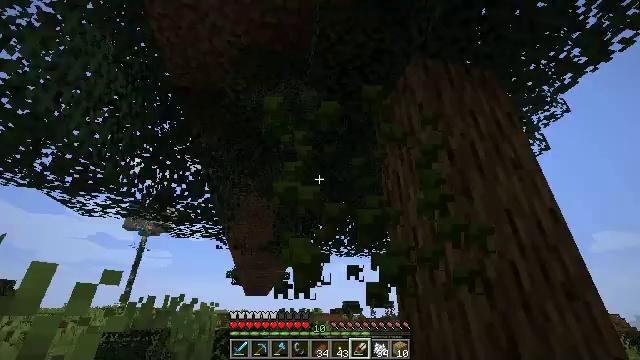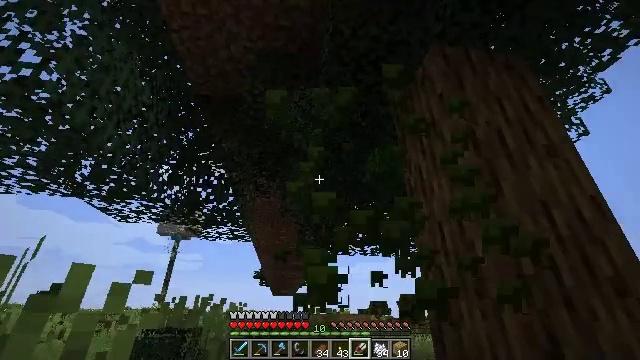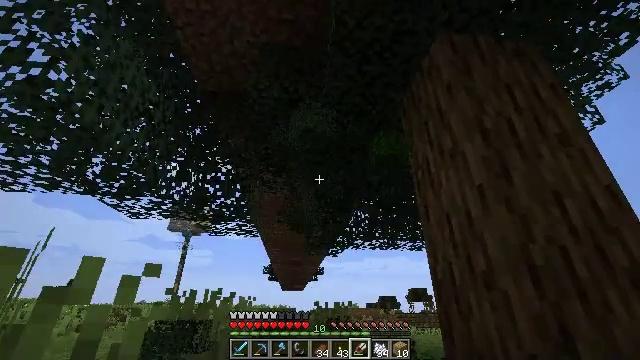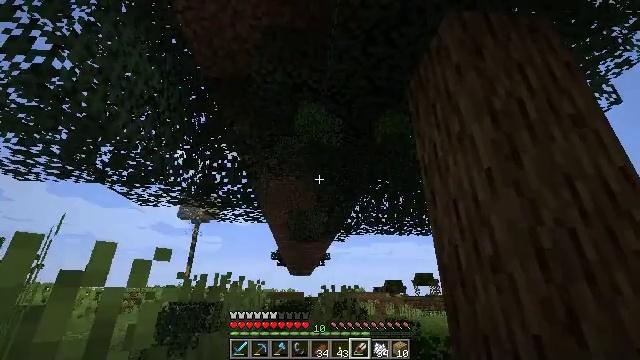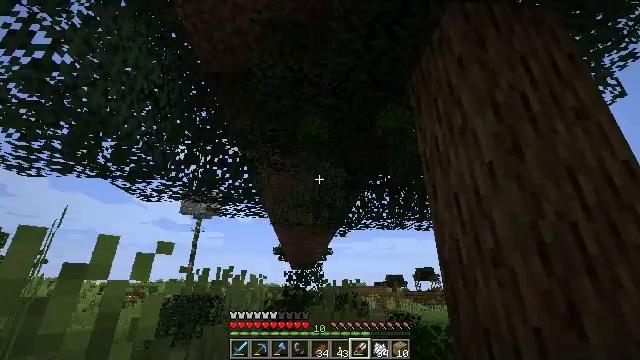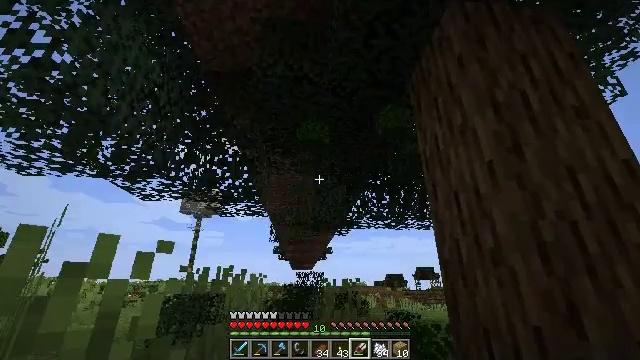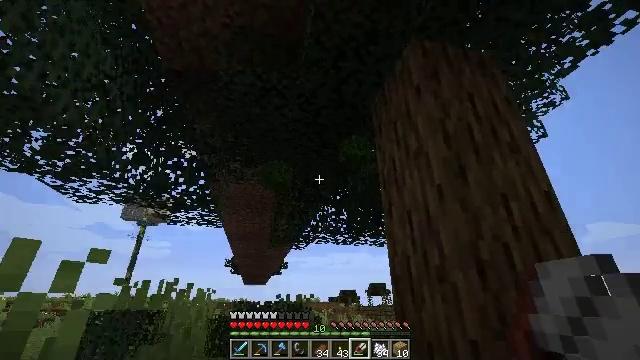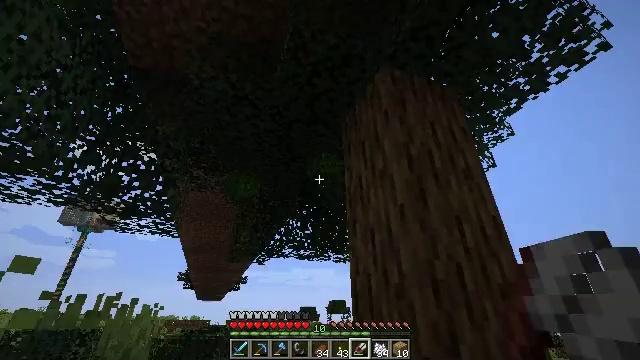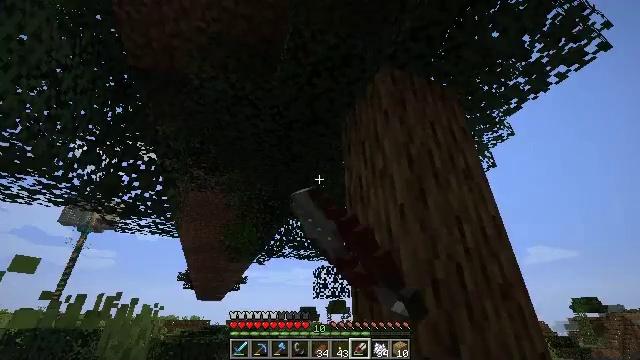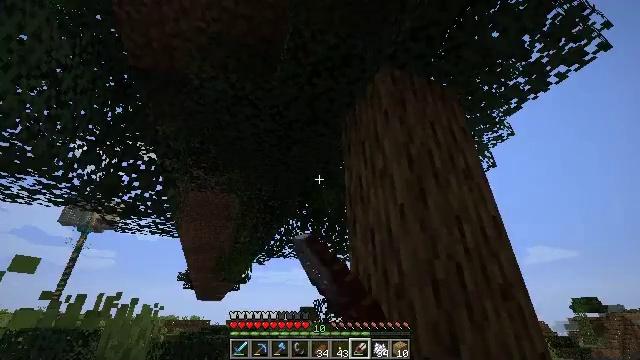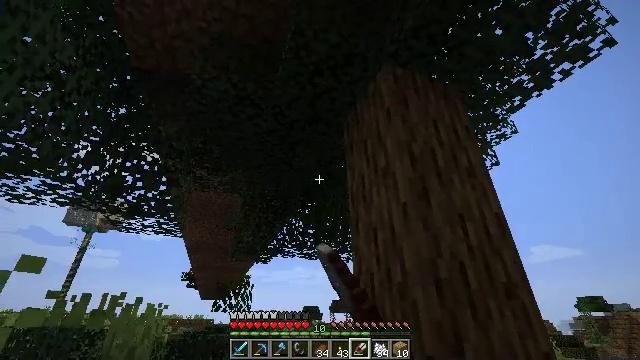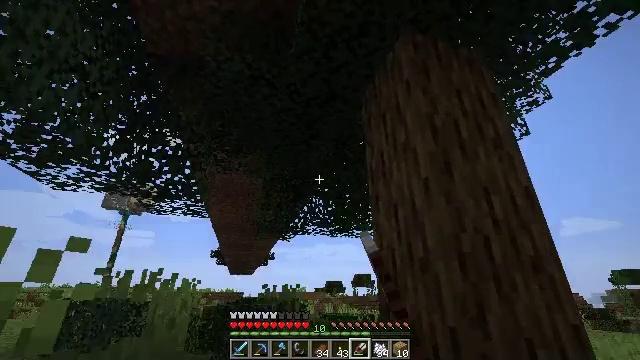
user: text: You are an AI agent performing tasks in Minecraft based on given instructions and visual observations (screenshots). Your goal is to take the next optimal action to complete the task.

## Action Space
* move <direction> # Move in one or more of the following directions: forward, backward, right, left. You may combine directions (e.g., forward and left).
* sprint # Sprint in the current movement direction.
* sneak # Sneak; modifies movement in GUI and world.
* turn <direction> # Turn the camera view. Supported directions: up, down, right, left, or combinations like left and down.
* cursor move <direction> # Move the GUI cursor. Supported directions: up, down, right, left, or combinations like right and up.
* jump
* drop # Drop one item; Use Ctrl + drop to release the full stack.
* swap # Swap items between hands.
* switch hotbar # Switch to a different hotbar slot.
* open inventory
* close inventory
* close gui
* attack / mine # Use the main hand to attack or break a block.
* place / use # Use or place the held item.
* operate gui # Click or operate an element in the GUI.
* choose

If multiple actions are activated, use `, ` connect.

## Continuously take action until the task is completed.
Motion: motion action
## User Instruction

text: Punch the spruce leaves to get saplings.
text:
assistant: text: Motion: turn left, attack / mine
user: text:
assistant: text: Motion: turn left and down, attack / mine
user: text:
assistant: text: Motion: turn left and down, attack / mine
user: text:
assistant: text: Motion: turn down, attack / mine
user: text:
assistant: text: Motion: attack / mine
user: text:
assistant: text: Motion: turn right and up, attack / mine
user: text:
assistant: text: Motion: turn right and up, attack / mine
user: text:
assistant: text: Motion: attack / mine
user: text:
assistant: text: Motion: attack / mine
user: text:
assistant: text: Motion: attack / mine
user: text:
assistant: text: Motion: turn left and down
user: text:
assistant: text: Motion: no_op